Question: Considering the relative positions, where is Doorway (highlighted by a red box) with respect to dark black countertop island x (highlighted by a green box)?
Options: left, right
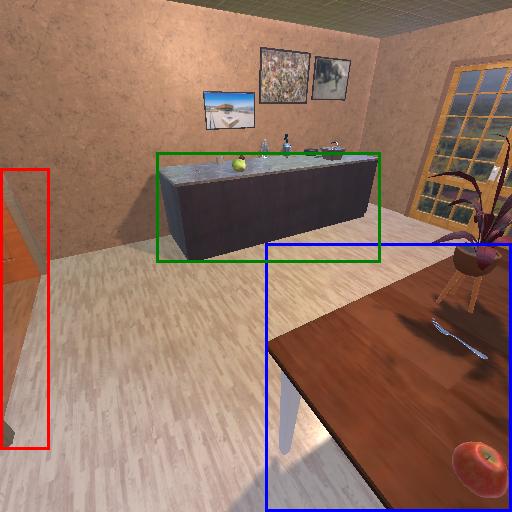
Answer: left